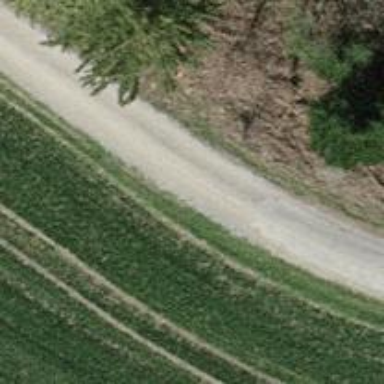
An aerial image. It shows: Compacted track with grade2 level.